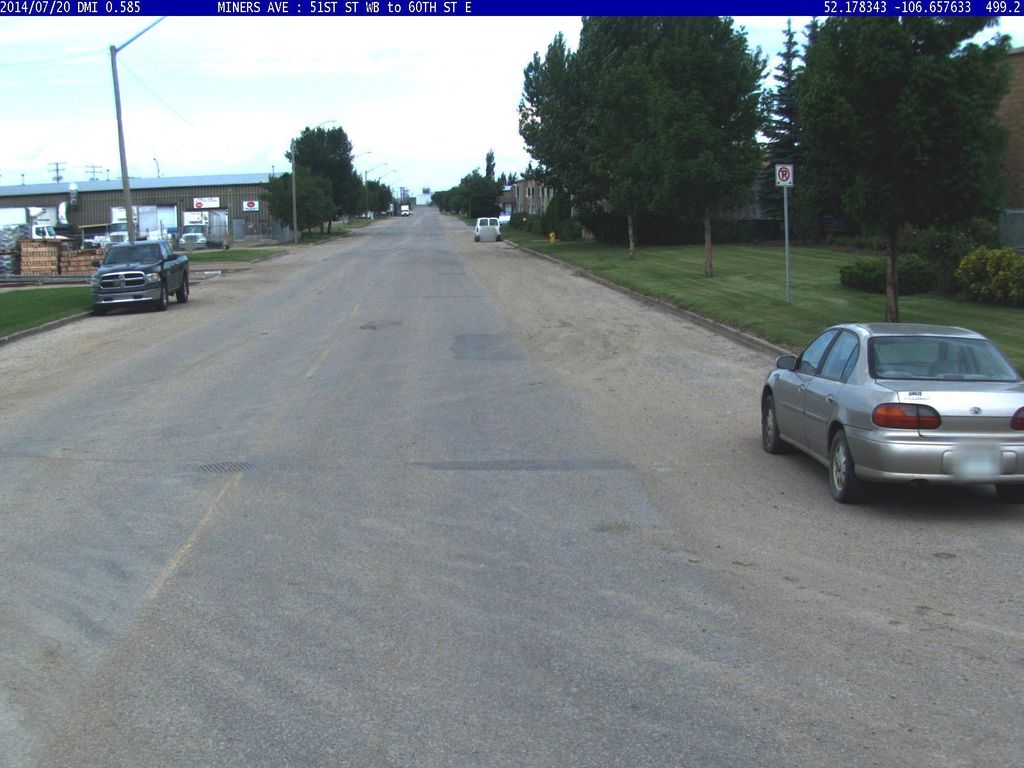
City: saskatoon